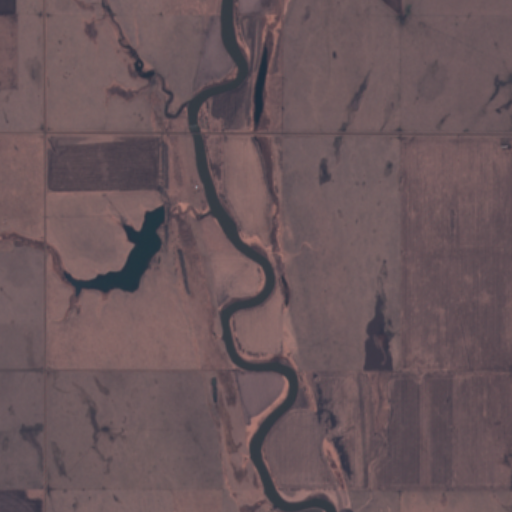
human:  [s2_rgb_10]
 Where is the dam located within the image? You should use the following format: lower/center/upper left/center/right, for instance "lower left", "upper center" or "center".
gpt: The dam is located in the center left of the image.
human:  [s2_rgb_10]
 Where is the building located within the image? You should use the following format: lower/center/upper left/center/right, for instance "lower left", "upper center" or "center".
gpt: The building is located in the center of the image.
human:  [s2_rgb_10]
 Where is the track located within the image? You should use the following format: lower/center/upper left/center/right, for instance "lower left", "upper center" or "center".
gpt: There is no track in the image.